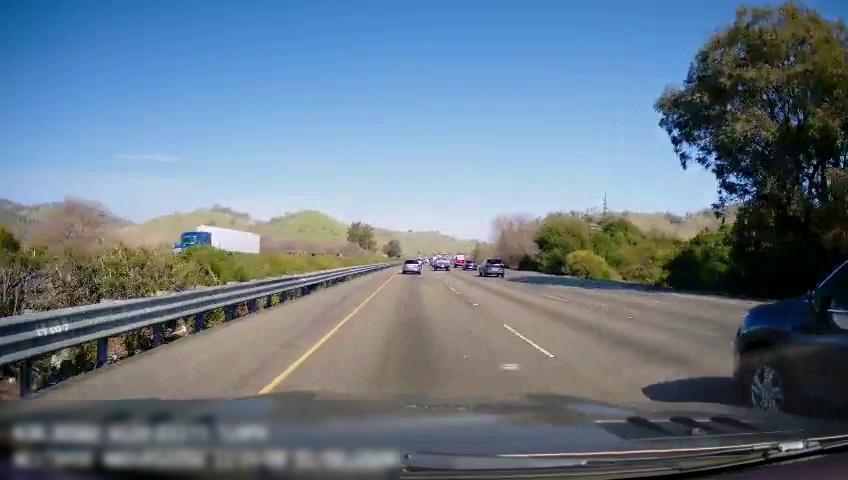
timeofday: Day
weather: Sunny
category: Drivable Space
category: Vehicles | Truck
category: Vehicles | Truck
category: Vehicles | Car
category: Vehicles | SUV
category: Vehicles | Van
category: Vehicles | Truck
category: Vehicles | SUV
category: Vehicles | SUV
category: Lanes | Current Lane
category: Lanes | Current Lane
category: Lanes | Alternate Lane